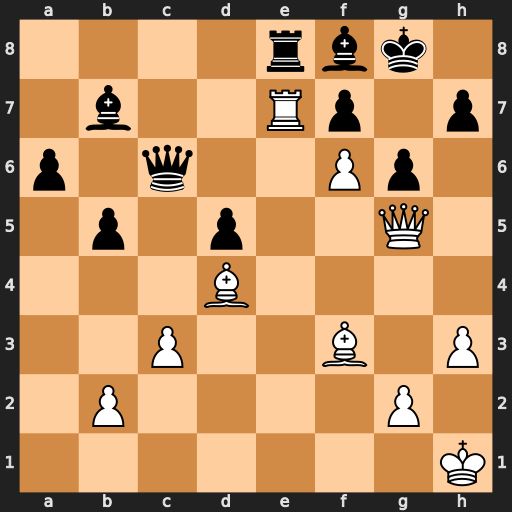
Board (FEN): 4rbk1/1b2Rp1p/p1q2Pp1/1p1p2Q1/3B4/2P2B1P/1P4P1/7K
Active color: w
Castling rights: -
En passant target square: -
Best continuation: Bxd5 Qxd5 Qxd5 Bxd5 Rxe8